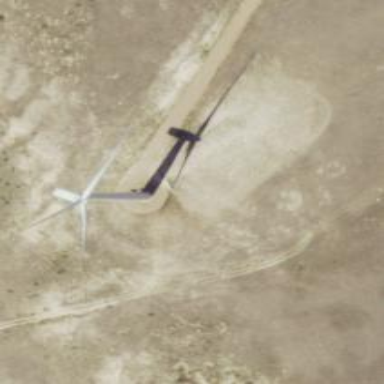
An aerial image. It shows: Wind turbine generator that utilizes wind as its source for generating electricity. It is of the horizontal axis type.